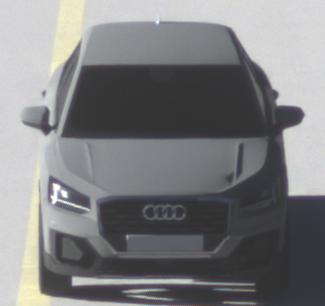
Make: Audi
Model: Q2
Model produced from: 2016
Model produced until: 2020
Doors: 5
Color: gray
Road condition: dry road
Daytime: morning or afternoon
Contrast: medium contrast